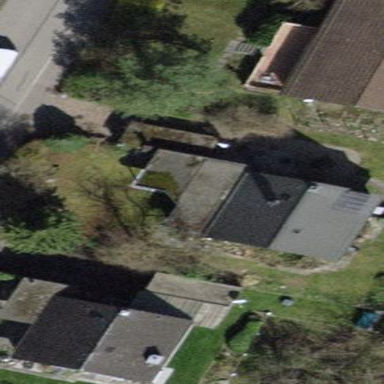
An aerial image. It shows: Building with tile roof.